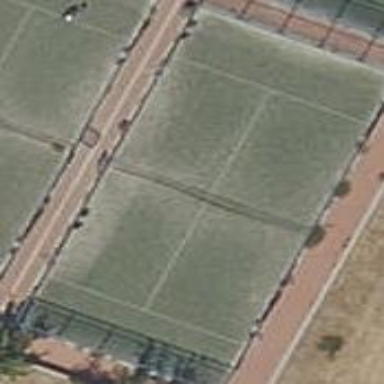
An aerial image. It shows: Artificial turf pitch for leisure land.